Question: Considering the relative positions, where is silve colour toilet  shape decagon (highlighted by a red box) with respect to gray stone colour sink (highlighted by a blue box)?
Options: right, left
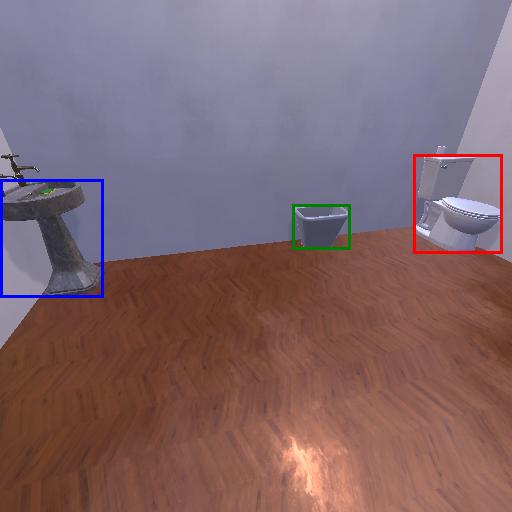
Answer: right